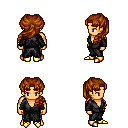
a pixel art fantasy rpg character, male body template, human, tanned skin, gray robe, metal pants, brunette princess hairstyle, gold boots, four views (front, back, left, right), 2x2 character sprite sheet, small pixel art, hard edges, no anti-aliasing